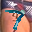
Label: 7